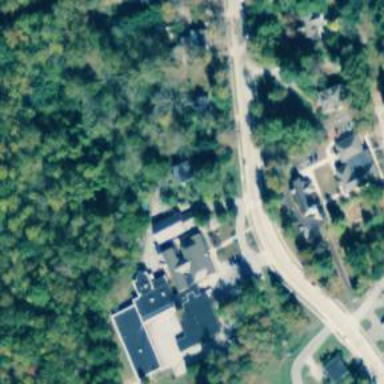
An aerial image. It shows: School.